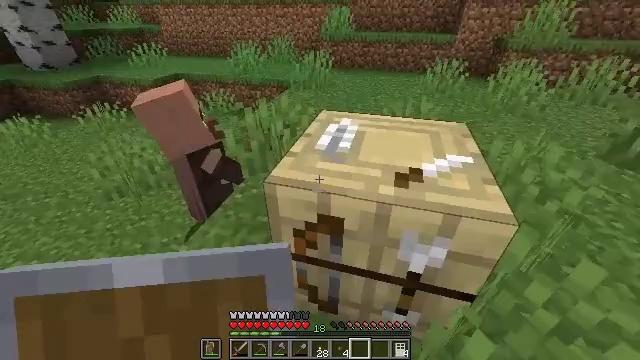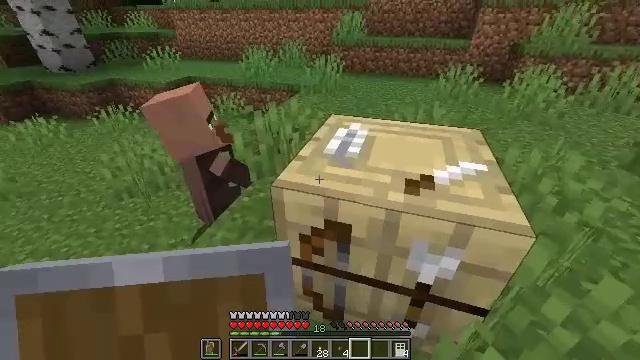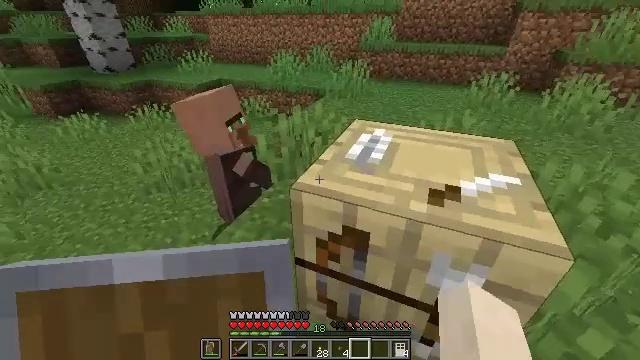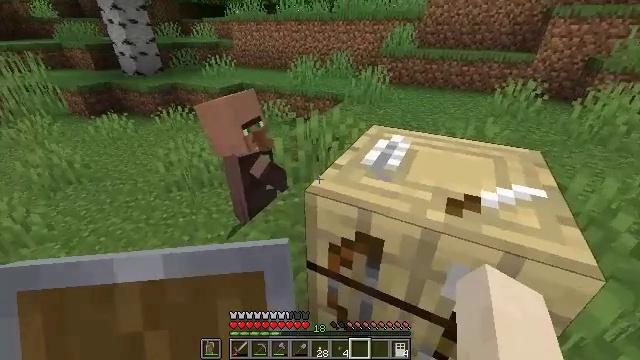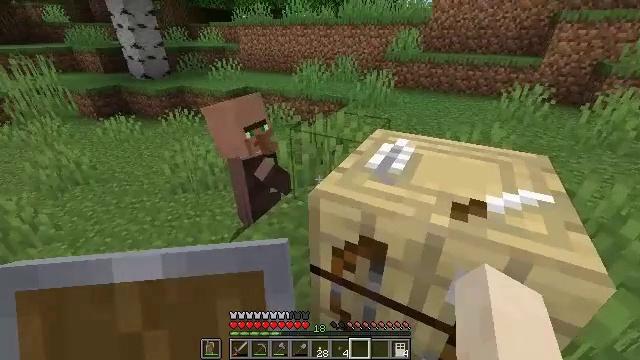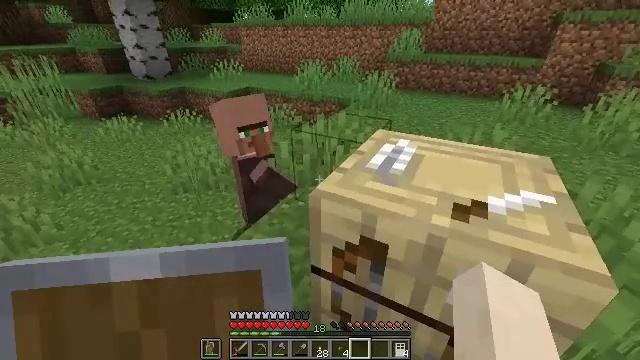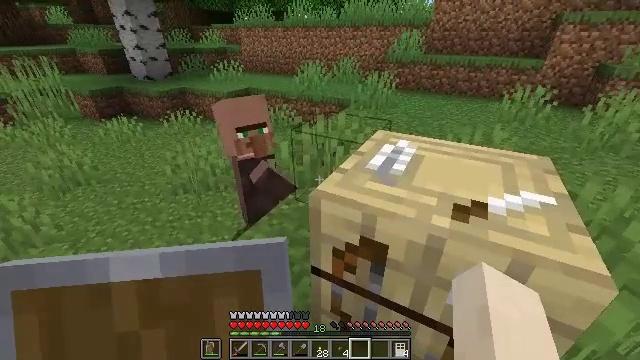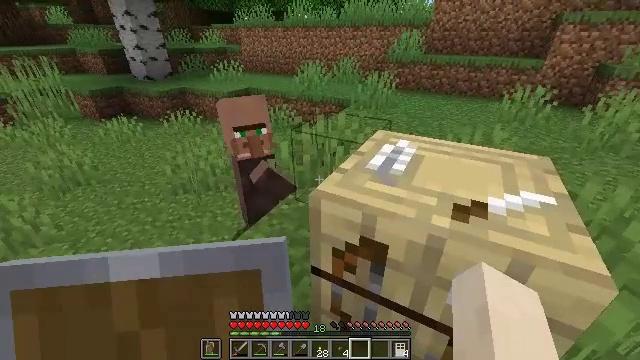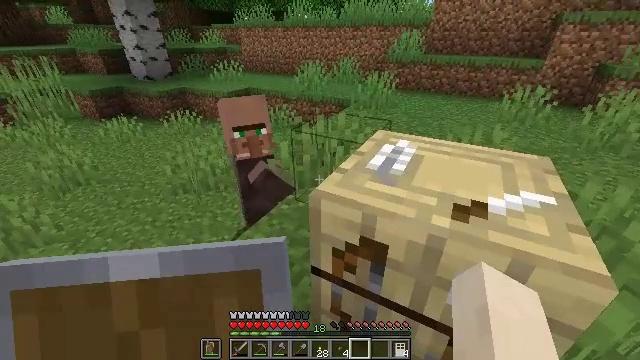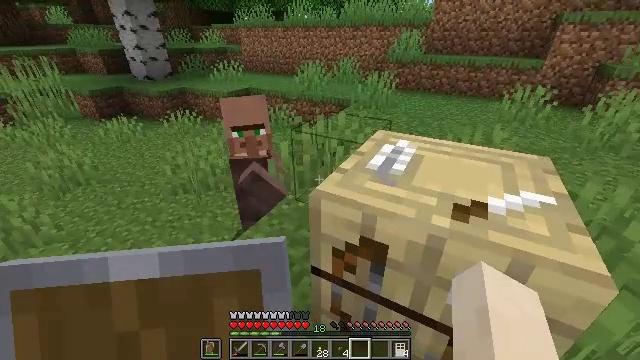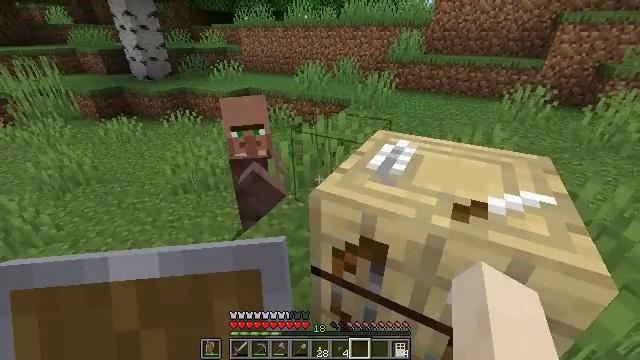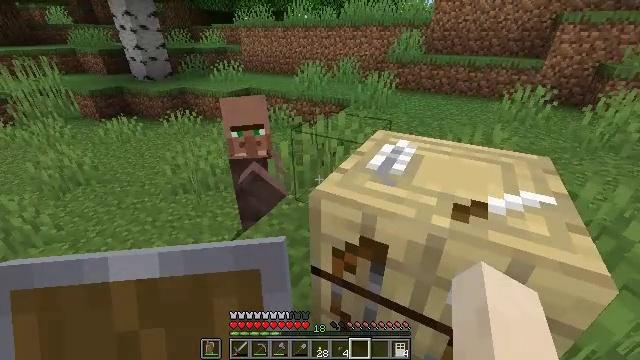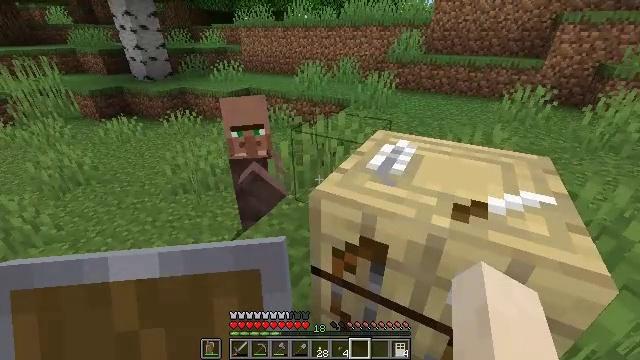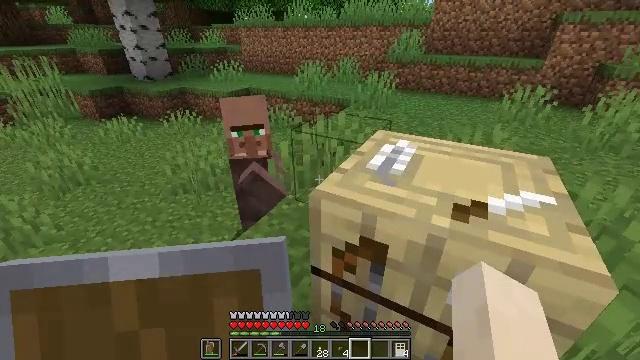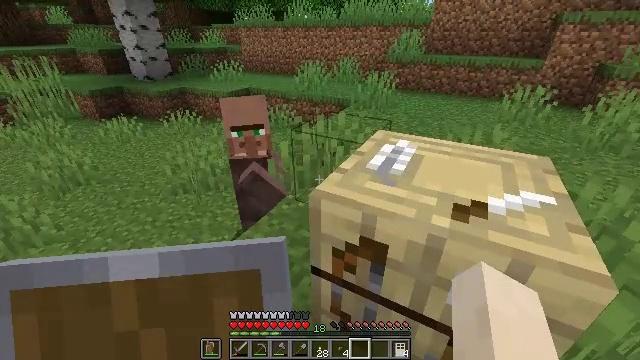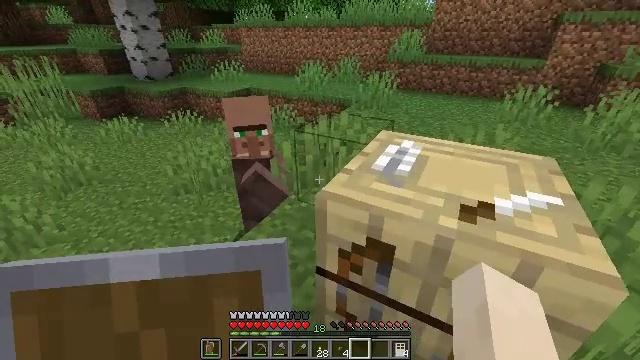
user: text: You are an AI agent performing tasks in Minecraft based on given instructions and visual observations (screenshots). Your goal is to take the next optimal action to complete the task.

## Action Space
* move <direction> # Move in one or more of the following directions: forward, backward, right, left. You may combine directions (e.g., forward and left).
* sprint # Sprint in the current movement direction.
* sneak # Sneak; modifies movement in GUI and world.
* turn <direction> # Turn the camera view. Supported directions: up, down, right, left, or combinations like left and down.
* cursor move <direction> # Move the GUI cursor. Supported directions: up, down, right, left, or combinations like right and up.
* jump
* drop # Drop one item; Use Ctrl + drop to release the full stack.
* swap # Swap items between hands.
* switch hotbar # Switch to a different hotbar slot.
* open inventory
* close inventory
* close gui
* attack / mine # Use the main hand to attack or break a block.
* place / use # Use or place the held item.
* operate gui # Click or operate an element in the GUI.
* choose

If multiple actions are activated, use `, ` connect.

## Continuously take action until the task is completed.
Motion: motion action
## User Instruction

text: Attack the fletching table to break it.
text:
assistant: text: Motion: turn left and up
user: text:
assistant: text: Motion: turn left and up
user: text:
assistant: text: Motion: turn left and up
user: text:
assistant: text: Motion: turn left
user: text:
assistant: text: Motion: no_op
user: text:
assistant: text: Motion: no_op
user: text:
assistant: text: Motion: no_op
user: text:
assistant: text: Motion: no_op
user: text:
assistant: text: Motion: no_op
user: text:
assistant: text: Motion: no_op
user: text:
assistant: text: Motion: no_op
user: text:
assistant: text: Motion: no_op
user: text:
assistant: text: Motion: no_op
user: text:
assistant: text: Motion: no_op
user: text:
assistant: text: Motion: move left
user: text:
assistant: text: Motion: move back and move left
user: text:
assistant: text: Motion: move back and move left
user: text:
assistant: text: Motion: move back and move left
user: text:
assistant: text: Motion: move back and move left
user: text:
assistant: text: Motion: move forward
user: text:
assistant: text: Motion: move forward
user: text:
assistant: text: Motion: move forward
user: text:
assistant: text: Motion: move forward, use / place
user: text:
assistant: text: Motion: move forward, use / place
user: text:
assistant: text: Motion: move forward, use / place
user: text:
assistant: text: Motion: no_op
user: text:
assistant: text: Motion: no_op
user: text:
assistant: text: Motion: no_op
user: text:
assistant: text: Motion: no_op
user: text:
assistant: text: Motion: no_op